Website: crate-barrel
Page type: review-order
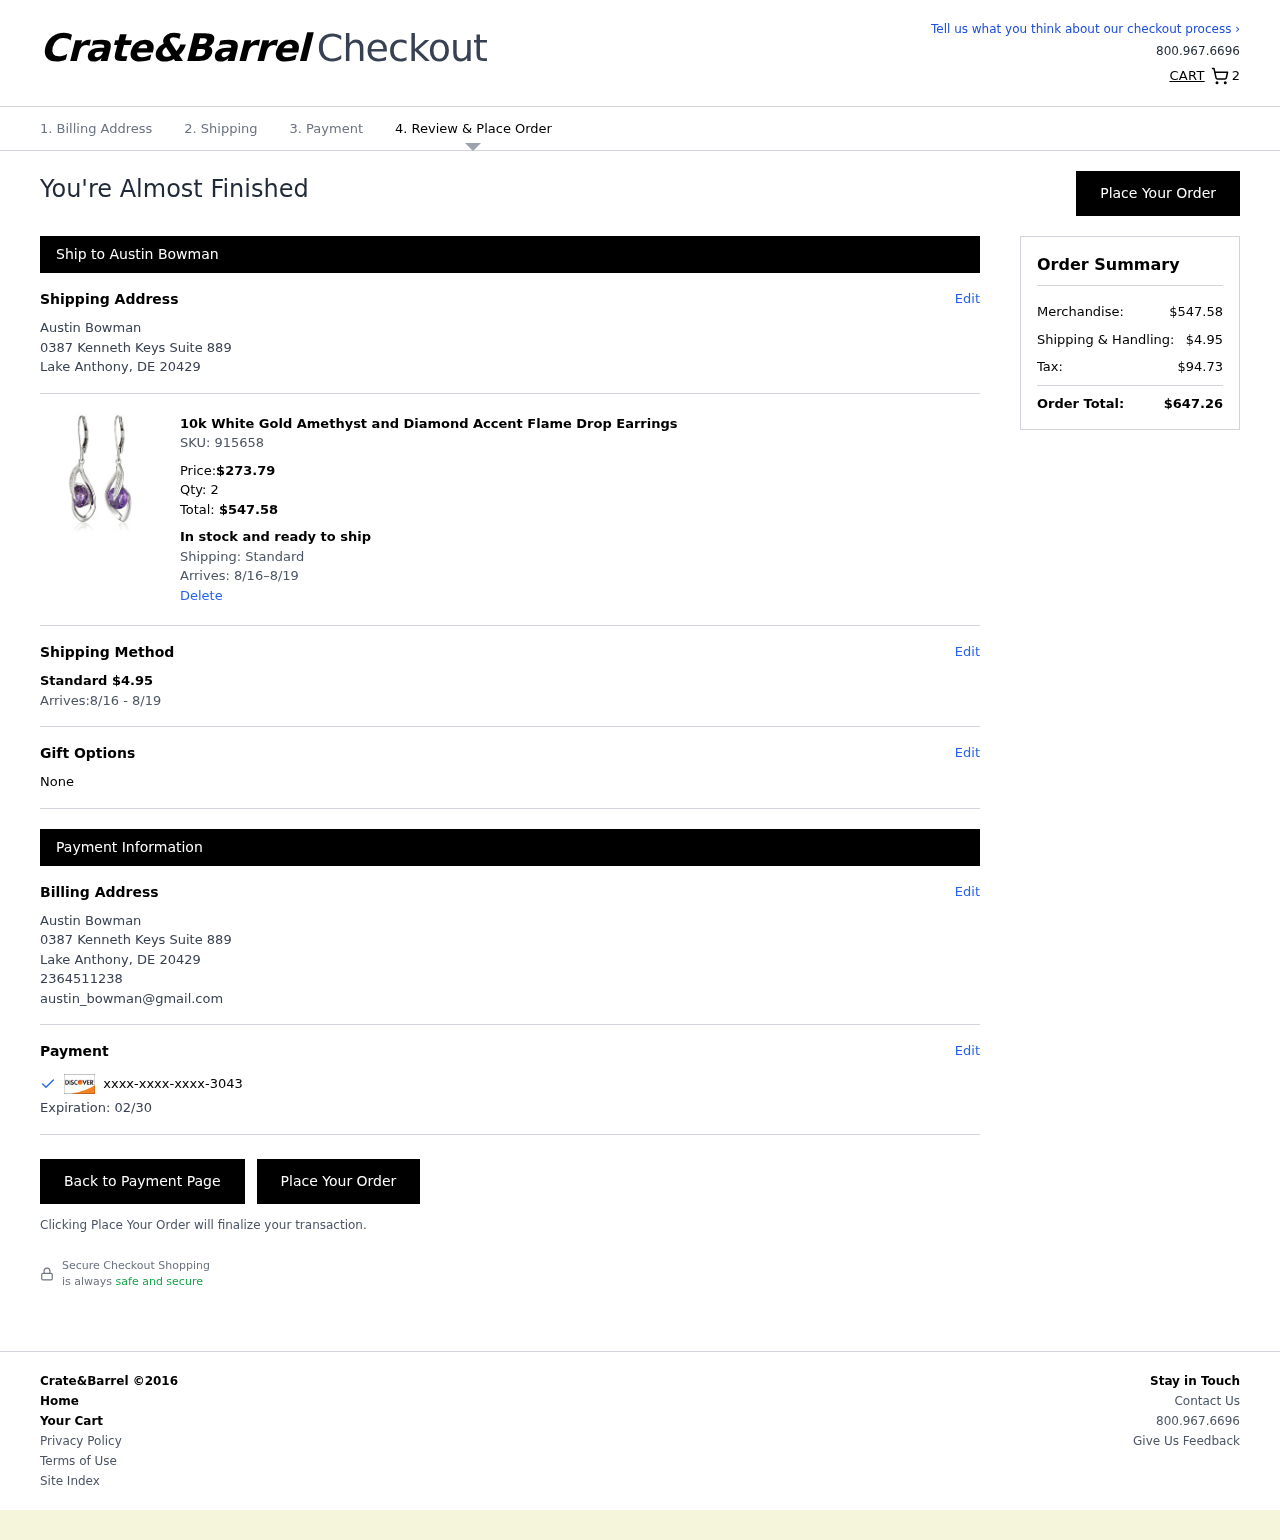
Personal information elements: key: PII_CARD_EXPIRY
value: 02/30
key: PII_CARD_LAST4
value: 3043
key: PII_EMAIL
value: austin_bowman@gmail.com
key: PII_FULLNAME
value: Austin Bowman
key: PII_PHONE
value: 2364511238
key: PII_FIRSTNAME
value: Austin
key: PII_LASTNAME
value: Bowman
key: PII_FULLNAME2
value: Austin Bowman
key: PII_FULLNAME3
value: Austin Bowman
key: PII_FIRSTNAME2
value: Austin
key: PII_FIRSTNAME3
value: Austin
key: PII_LASTNAME2
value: Bowman
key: PII_LASTNAME3
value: Bowman
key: PII_FIRSTNAME_DERIVED
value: Austin
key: PII_LASTNAME_DERIVED
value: Bowman
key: PII_FULLNAME_DERIVED
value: Austin Bowman
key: PII_NAME_FULL_DERIVED
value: Austin Bowman
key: PII_STREET
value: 0387 Kenneth Keys Suite 889
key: PII_CITY
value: Lake Anthony
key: PII_STATE_ABBR
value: DE
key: PII_POSTCODE
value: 20429
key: PII_POSTCODE_FULL
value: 20429
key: PII_POSTCODE_NUMERIC
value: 20429
Product elements: key: PRODUCT1_NAME
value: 10k White Gold Amethyst and Diamond Accent Flame Drop Earrings
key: PRODUCT1_PRICE
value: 273.79
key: PRODUCT1_QUANTITY
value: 2
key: PRODUCT1_TOTAL
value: $547.58
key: PRODUCT_SKU_ID
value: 915658
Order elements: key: ORDER_NUM_ITEMS
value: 2
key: ORDER_DELIVERY_RANGE
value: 8/16–8/19
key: ORDER_SHIPPING_COST2
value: $4.95
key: ORDER_DELIVERY_RANGE2
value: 8/16 - 8/19
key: ORDER_SUBTOTAL
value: $547.58
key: ORDER_SHIPPING_COST3
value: $4.95
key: ORDER_TAX
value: $94.73
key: ORDER_TOTAL
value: $647.26